Question: First, I'm using Doctrine2 with Symfony2 using a MySQL database.
I have the following entity, it has relations with some others as you can see.
'''
Pge\IncidenciasBundle\Entity\Incidencia:
type: entity
table: incidencia
repositoryClass: Pge\IncidenciasBundle\Entity\IncidenciaRepository
id:
id:
type: integer
generator:
strategy: IDENTITY
fields:
fechaInicio:
type: date
nullable: false
column: fecha_inicio
fechaFinal:
type: date
nullable: true
column: fecha_final
horaInicio:
type: time
nullable: true
column: hora_inicio
horaInicioIndisp:
type: time
nullable: true
column: hora_inicio_indisp
horaFinal:
type: time
nullable: true
column: hora_final
horaFinalIndisp:
type: time
nullable: true
column: hora_final_indisp
causa:
type: text
nullable: true
resumen:
type: string
length: 250
fixed: false
nullable: true
descripcion:
type: text
nullable: true
solucion:
type: text
nullable: true
remedy:
type: string
length: 250
fixed: false
nullable: true
accionesRealizadas:
type: text
nullable: true
column: acciones_realizadas
manyToOne:
prioridad:
targetEntity: Prioridad
estado:
targetEntity: Estado
indisponibilidad:
targetEntity: Indisponibilidad
cliente:
targetEntity: Cliente
inversedBy: incidencia
servicio:
targetEntity: Servicio
lifecycleCallbacks: { }
'''
I'm trying to make a query where I retrieve data for given date, with this output (the image is a handmade table in html)

So, for each 'Cliente' I need to print a table, with its 'Servicio' in each row, and a counter for each 'Prioridad' for the found 'Incidencia' so, if there are 3 'Incidencia' with 'Prioridad = P0', 1 'Prioridad = P1' and 2 'Prioridad = P3' for 'Servicio = KOSMOS' and 'Cliente = Someone', the table will output this
'''
Someone
SERVICIO P0 P1 P2 P3
KOSMOS 3 1 0 2
'''
It is just as that easy, but my problem is that I can't find the way to generate this query... I've tried to create multiple arrays with some foreachs and stuff for some querys, creating a 'Cliente' separated array, and for each date given, an array of services, etc but I couldn't find the way to count the 'Prioridad' and it is obviously not a good practice because there are about 8 foreach, querys inside foreach, etc... So not good, but I'm really lost...
I think that there must be an easy way to do this, but not on my knowledge...
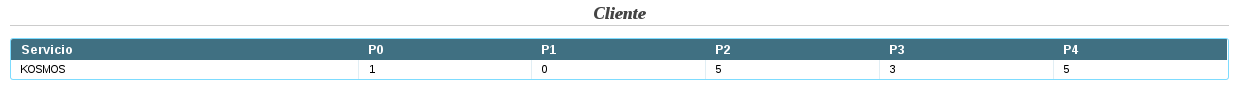
Answer: I obviously can't test this query so you might need to play around with it but basically we are using COUNT with multiple groupBy clauses. Also I've just typed this in the SO reply box so excuse any typos.
'''
$queryBuilder->select('incidencia, COUNT(incidencia.id) AS incidencia_count, prioridad, cliente, servicio')
->from('Pge\IncidenciasBundle\Entity\Incidencia', 'incidencia')
->leftJoin('incidencia.prioridad', 'prioridad', 'WITH', 'prioridad = incidencia.prioridad')
->leftJoin('incidencia.cliente', 'cliente', 'WITH', 'cliente = incidencia.cliente')
->leftJoin('incidencia.servicio', 'servicio', 'WITH', 'servicio = incidencia.servicio')
->groupBy('prioridad.id, cliente.id, servicio.id');
'''
(you can convert to DQL if you want, just find it easier to use QB with longer/more complex queries)
I'm not sure what field you are using for date, but just add this on as a where clause on the query.
The result you'll end up with is a number of rows with the number of incidencia for each prioridad but also for each cliente and servicio.
e.g (simplified)
'''
prioridad | cliente | servicio | incidencia_count
p0 | someone | kosmos | 3
p1 | someone | kosmos | 1
p2 | someone | kosmos | 0
p3 | someone | kosmos | 2
'''
etc.
Just loop over this data to build your view.